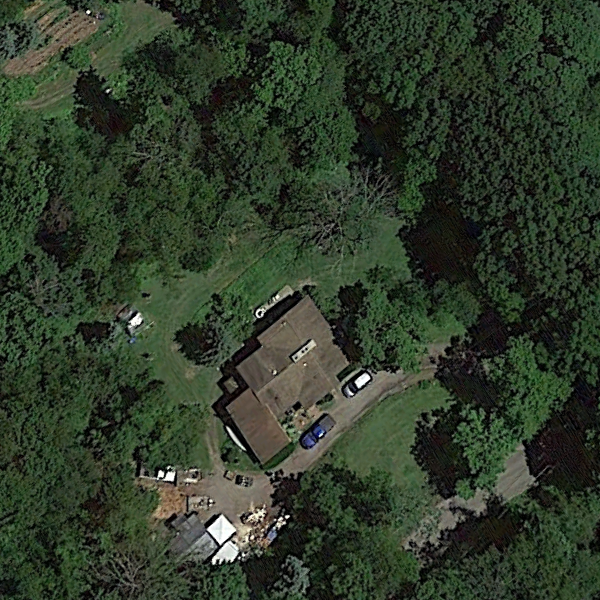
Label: SparseResidential